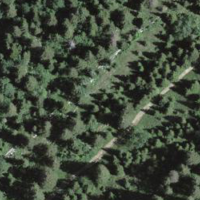
EUNIS habitat code: 43
Species observed at this site:
Sorbus aucuparia